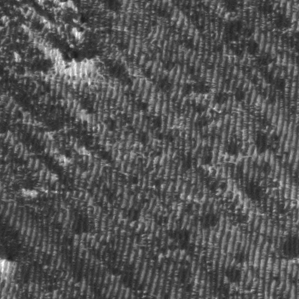
Label: frost